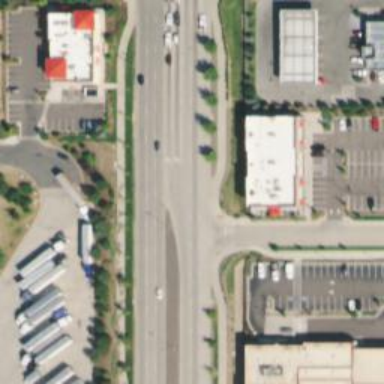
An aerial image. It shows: Stop road.